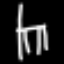
Label: chair